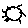
Label: sun